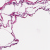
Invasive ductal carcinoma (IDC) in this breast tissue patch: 0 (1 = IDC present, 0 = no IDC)